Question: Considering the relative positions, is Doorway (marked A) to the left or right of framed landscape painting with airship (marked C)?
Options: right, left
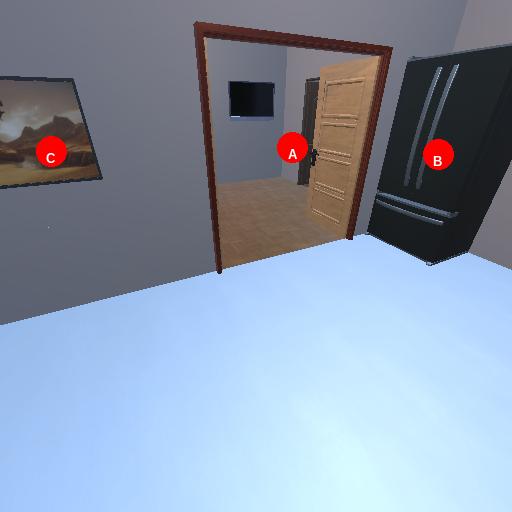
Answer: right